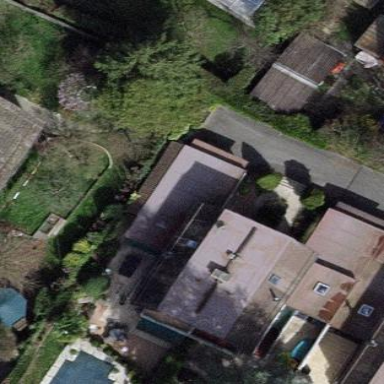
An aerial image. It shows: View of roof of building.